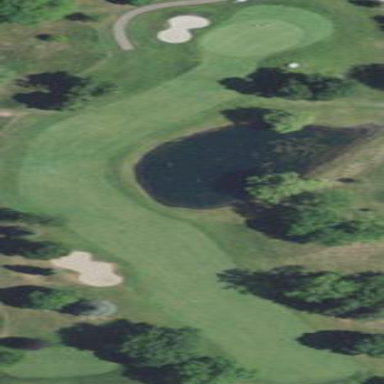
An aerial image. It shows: Lush grass fairway on golf course.